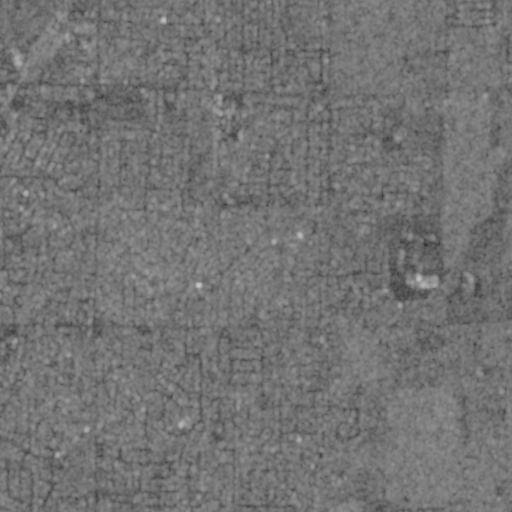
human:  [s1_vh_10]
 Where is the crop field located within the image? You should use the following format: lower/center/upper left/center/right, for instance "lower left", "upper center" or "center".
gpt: The crop field is located in the lower left of the image.
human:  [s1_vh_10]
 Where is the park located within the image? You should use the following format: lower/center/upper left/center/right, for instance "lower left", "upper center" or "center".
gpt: The park is located in the lower right of the image.
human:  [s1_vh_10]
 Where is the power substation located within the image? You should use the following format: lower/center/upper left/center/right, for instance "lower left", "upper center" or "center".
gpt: The power substation is located in the upper left of the image.
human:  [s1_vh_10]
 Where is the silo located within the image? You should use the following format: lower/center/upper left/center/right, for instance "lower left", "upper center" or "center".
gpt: The silo is located in the upper left of the image.
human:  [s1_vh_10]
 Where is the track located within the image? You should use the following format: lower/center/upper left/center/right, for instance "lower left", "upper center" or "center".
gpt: The track is located in the center right of the image.
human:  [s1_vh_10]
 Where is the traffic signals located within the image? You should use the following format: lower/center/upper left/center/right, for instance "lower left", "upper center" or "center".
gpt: The traffic signals is located in the center left of the image.
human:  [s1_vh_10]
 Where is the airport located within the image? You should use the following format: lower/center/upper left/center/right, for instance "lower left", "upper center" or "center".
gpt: There is no airport in the image.

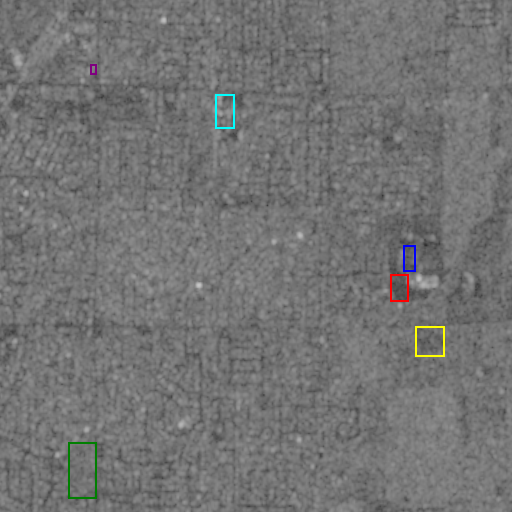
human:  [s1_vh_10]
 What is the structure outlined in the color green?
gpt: The structure outlined in green is a crop field.
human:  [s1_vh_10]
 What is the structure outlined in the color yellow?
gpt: The structure outlined in yellow is a park.
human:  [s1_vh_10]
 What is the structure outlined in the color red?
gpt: The structure outlined in red is a parking lot.
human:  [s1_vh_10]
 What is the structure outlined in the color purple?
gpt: The structure outlined in purple is a power substation.
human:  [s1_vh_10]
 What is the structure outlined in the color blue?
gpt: The structure outlined in blue is a track.
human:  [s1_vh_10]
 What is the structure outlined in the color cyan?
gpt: The structure outlined in cyan is a building.
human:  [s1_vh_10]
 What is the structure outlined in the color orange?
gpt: There is no orange outline.